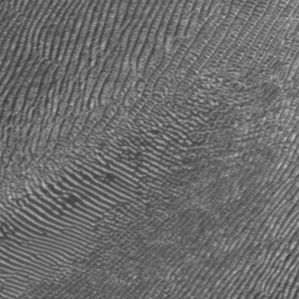
Label: frost